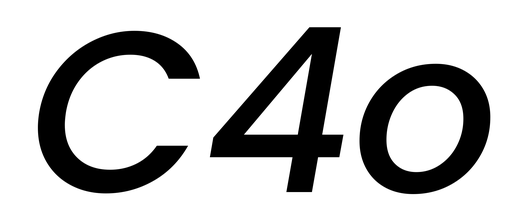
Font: Poppins-MediumItalic